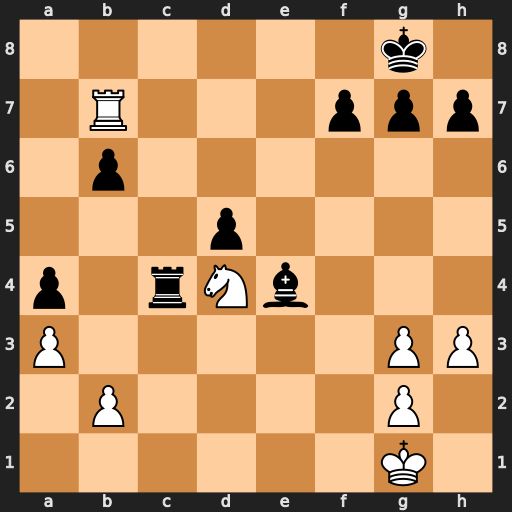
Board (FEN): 6k1/1R3ppp/1p6/3p4/p1rNb3/P5PP/1P4P1/6K1
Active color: w
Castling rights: -
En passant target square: -
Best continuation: Rb8+ Rc8 Rxc8#